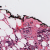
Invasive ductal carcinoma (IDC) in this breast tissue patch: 1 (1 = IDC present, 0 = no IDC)